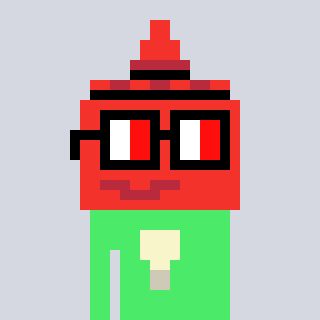
a pixel art character with square glasses with black frames and red eyes, a ketchup-shaped head and a teal-colored body on a cool background